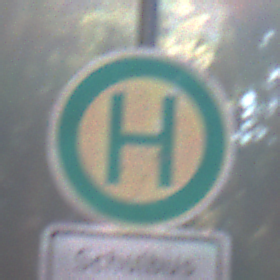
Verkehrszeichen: Haltestelle
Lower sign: ZeitangabenMitBeschraenkungAufWochentage5
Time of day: MorningAfternoon
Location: Outdoor (Suburban)
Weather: Clear
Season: NotSpecified
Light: Natural